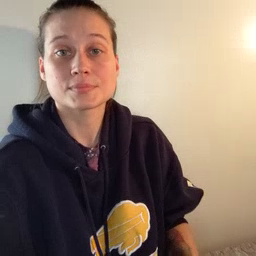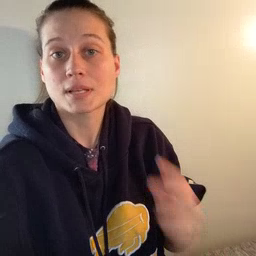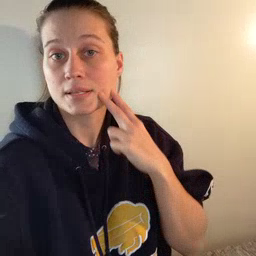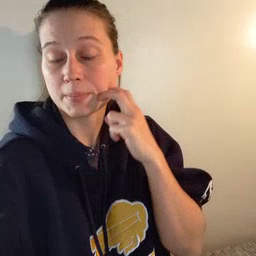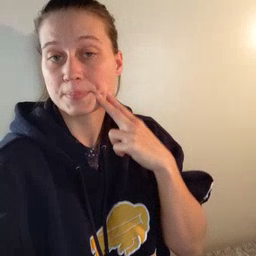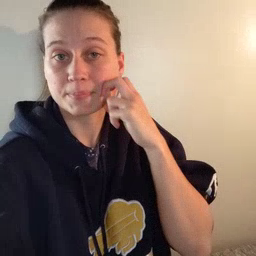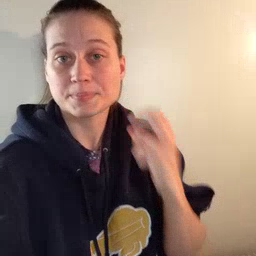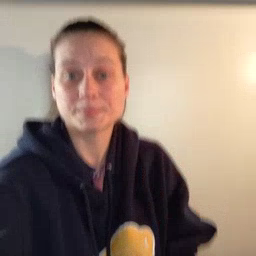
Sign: gum